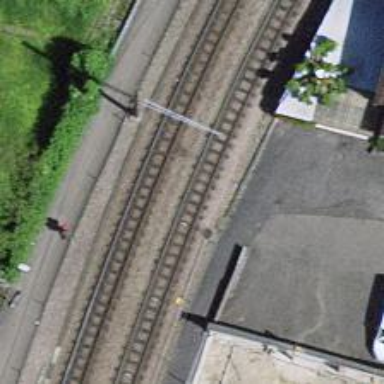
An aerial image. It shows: Tram railway with one track and electrified contact line.